Question: I have this in my application :
'''
<asp:GridView ID="GridView1" runat="server" AutoGenerateColumns="False" AllowPaging="True">
<Columns>
<asp:TemplateField >
<ItemTemplate>
<asp:Button ID="Savebtn" runat="server" Text="tHdyth lbynt" OnClick="gv_RowEditing"/>
</ItemTemplate>
</asp:TemplateField>
<asp:TemplateField HeaderText="ls`r l'qS~">
<ItemTemplate>
<asp:TextBox ID="mintxt" runat="server" Text='<%#Eval("prix max")%>' />
</ItemTemplate>
</asp:TemplateField>
<asp:TemplateField HeaderText="ls`r l'dn~" >
<ItemTemplate>
<asp:TextBox ID="maxtxt" runat="server" Text='<%#Eval("prix min")%>' />
</ItemTemplate>
</asp:TemplateField>
<asp:BoundField DataField="Datvente" HeaderText="ltrykh" SortExpression="Datvente" />
<asp:BoundField DataField="NomAdh" HeaderText="lsm w llqb" SortExpression="NomAdh" />
<asp:BoundField DataField="CodAdh" HeaderText="lmnkhrT" SortExpression="CodAdh" />
<asp:TemplateField >
<ItemTemplate>
<asp:HiddenField ID="Ref" runat="server" Value='<%#Eval("Ref")%>'/>
</ItemTemplate>
</asp:TemplateField>
</Columns>
</asp:GridView>
'''
The event of the click into button :
'''
Protected Sub gv_RowEditing(ByVal sender As Object, ByVal e As EventArgs)
Try
Dim min As Double = Double.Parse(GridView1.SelectedRow.Cells("mintxt").ToString())
Dim max As Double = Double.Parse(GridView1.SelectedRow.Cells("maxtxt").ToString())
Dim reference As String = Double.Parse(GridView1.SelectedRow.Cells("Ref").ToString())
If min > max Then
avis2.Text = "lSyG@ khTy'@"
Return
End If
DataAccessLayer.updatetraitementprix(min, max, reference)
avis2.Text = ""
FillingGrid(Session("region"), Session("date"), Session("speculation"))
Catch ex As Exception
avis2.Text = "lSyG@ khTy'@"
GridView1.Visible = True
Return
End Try
Me.FillingGrid(Session("region"), Session("date"), Session("speculation"))
End Sub
'''
I need to get the value of the column 'Ref' and the new values of fields 'maxtxt' and 'mintxt' . but it didn't work

- -
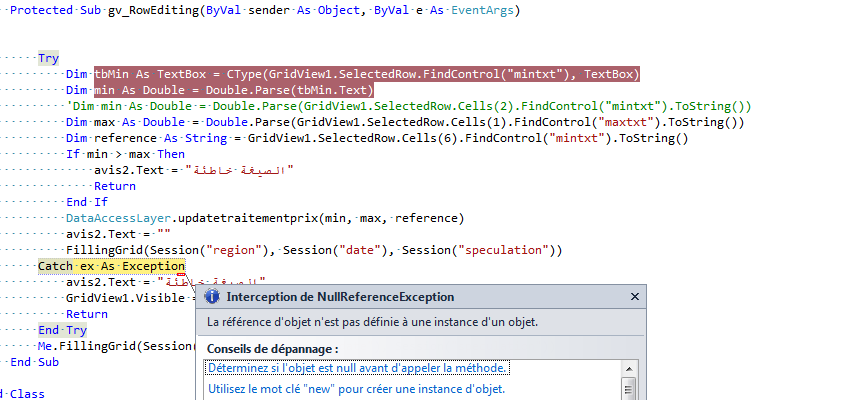
Answer: There is absolutely need of 'RowEditing' event. What you are doing is firing a simple 'OnClick' event. So make these changes.
Markup ( Name change so that you may not confuse it with RowEditing event )
'''
<asp:TemplateField >
<ItemTemplate>
<asp:Button ID="Savebtn" runat="server"
Text="tHdyth lbynt"
OnClick="Savebtn_Click" />
</ItemTemplate>
</asp:TemplateField>
'''
Code-behind
'''
Protected Sub Savebtn_Click(sender As Object, e As System.EventArgs)
Dim btn As Button = CType(sender, Button)
Dim clickedRow As GridViewRow = CType(btn.NamingContainer, GridViewRow)
Dim minTextBox As TextBox = CType(clickedRow.FindControl("mintxt"), TextBox)
Dim maxTextBox As TextBox = CType(clickedRow.FindControl("maxtxt"), TextBox)
Dim refHidden As HiddenField = CType(clickedRow.FindControl("Ref"), HiddenField)
Dim min As Double = Double.Parse(minTextBox.Text)
Dim max As Double = Double.Parse(maxTextBox.Text)
Dim reference As Double = Double.Parse(refHidden.Value)
'rest of the code goes here
End Sub
'''